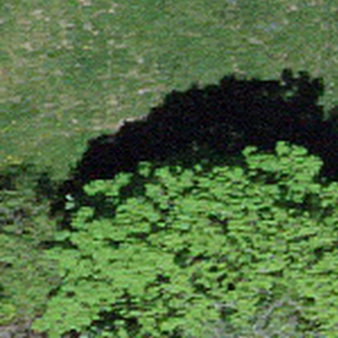
Label: other